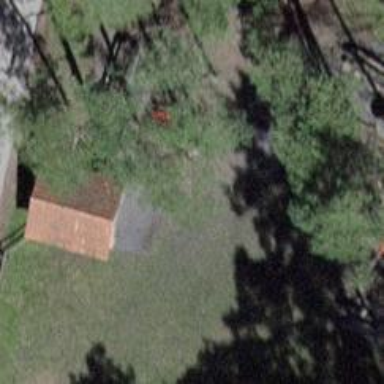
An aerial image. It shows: Picnic site with barbecue facilities available.